Field crop: tomato
Growth stage: 1
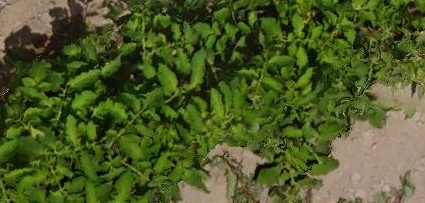
Species: tomato